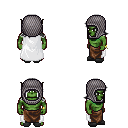
a pixel art fantasy rpg character, male body template, orc, green skin, white cape, robe skirt, gray loose hair, chain hood, bracelets, gray slippers, four views (front, back, left, right), 2x2 character sprite sheet, small pixel art, hard edges, no anti-aliasing